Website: walmart
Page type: address-validator
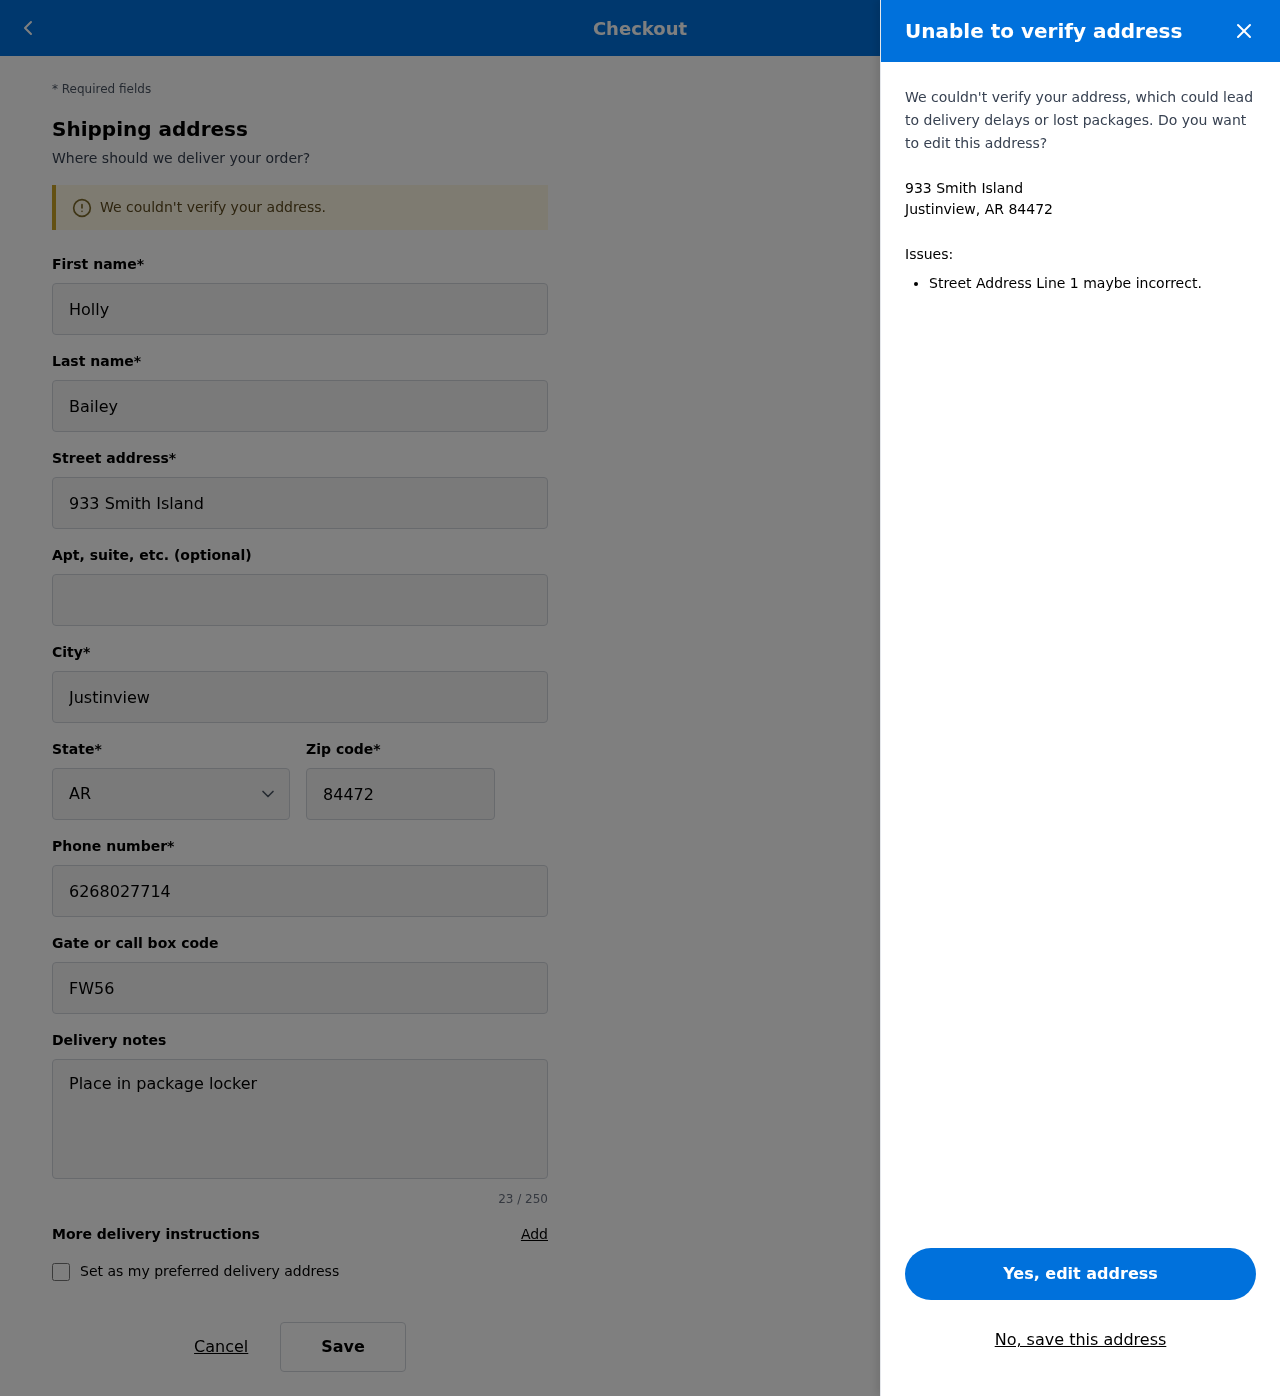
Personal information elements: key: PII_CITY_STATE_ZIP
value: Justinview, AR 84472
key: PII_DELIVERY_INSTRUCTIONS
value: Place in package locker
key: PII_STATE_ABBR
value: AR
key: PII_STREET
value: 933 Smith Island
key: PII_FIRSTNAME
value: Holly
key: PII_LASTNAME
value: Bailey
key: PII_CITY
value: Justinview
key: PII_POSTCODE
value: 84472
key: PII_PHONE
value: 6268027714
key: PII_SECURITY_CODE
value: FW56